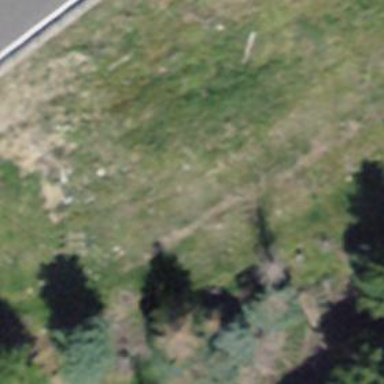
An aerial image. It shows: Unpaved path.